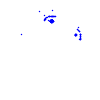
Particle: kaon